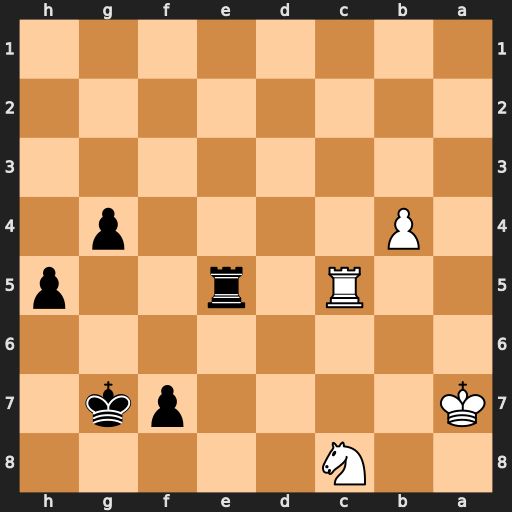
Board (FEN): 2N5/K4pk1/8/2R1r2p/1P4p1/8/8/8
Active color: b
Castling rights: -
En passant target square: -
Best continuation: Rxc5 bxc5 g3 c6 g2 c7 g1=Q+